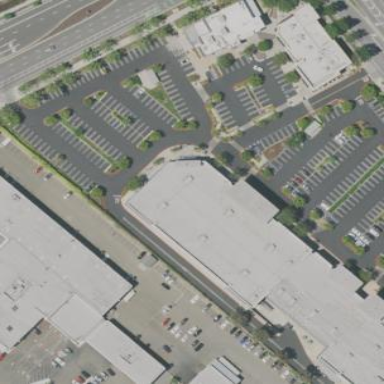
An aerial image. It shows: Retail building.